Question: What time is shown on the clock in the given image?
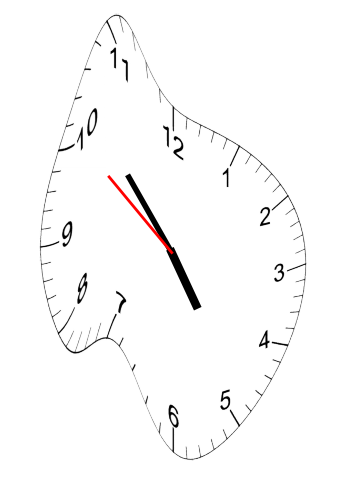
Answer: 04:52:51